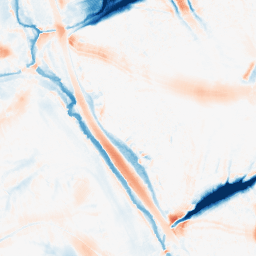
Category: morphological
Decomposition family: morphological
Decomposition parameters: operation: average
size: 20
Upsampling method: sinc_hamming
Upsampling parameters: scale: 2
kernel_size: 8
Upsampling scale: 2